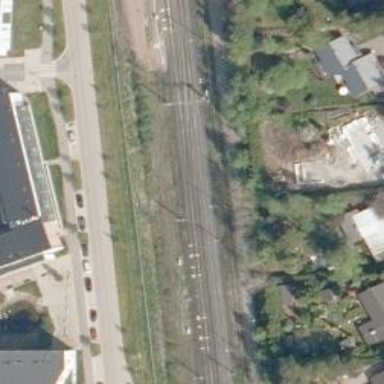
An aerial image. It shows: Railway with continuous electrified contact lines.